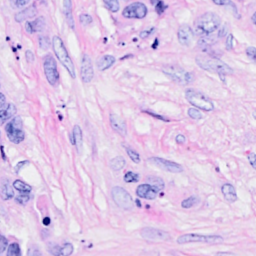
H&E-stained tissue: Breast